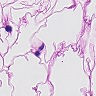
Metastatic tissue present: no